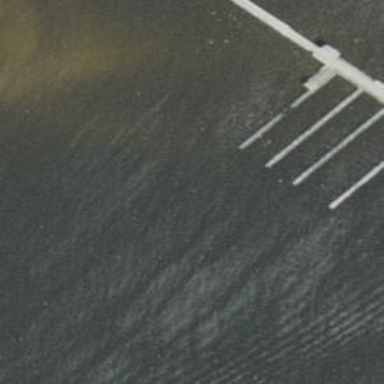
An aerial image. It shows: Pier with mooring facilities.